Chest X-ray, PA view. Patient: 42 years old, sex F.
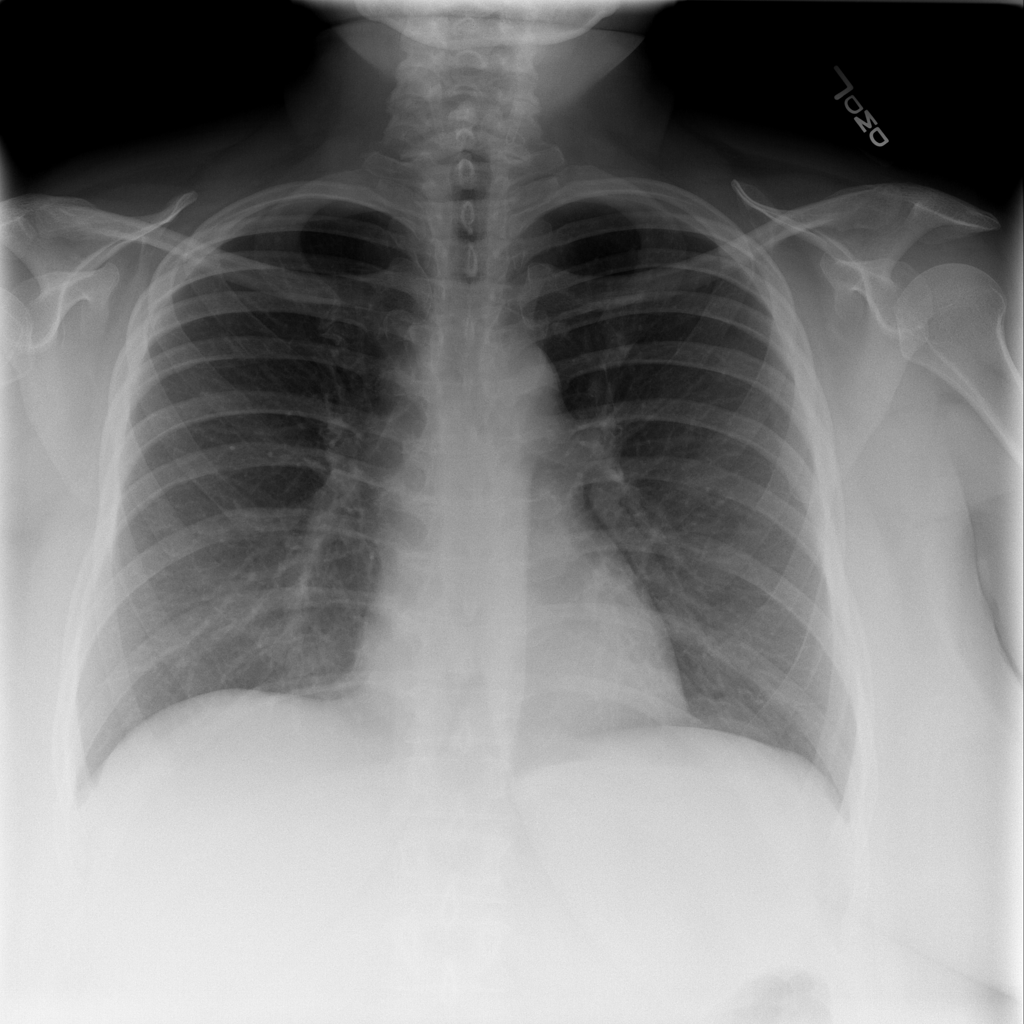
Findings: No Finding